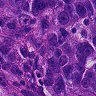
Metastatic tissue present: yes